Question:
I am trying to integrate this logic in my script but I can't really get a good grab around this or find any search function that will perform this..
I am trying to make a code snippet that arranges an array in the order of what the value of $onca is. $onca is a randomly changing variable and its possible values consist of the elements in an array $oncMail. Everytime $onca changes to a new value I would like the array to sort it self out by taking the new variable's location in the array and swapping it with the old value's position so that the new value becomes the 1st in the array and the old one goes to the position of index in the array of old value. To make more sense I have attached a picture of the logic process..
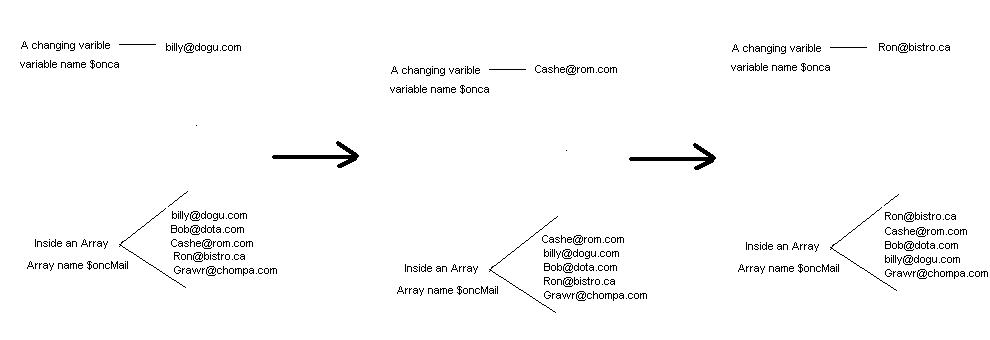
Answer: Whenever the value of '$onca' changes, use <URL> to find the corresponding element and swap it with the first one:
'''
$array = range(0, 10);
$onca = 3;
print_r($array); // starting array
$key = array_search($onca, $array, true);
reset($array); // so that key() below works as intended, no questions asked
$firstKey = key($array);
if ($key !== false && $key !== $firstKey) {
$temp = $array[$firstKey];
$array[$key] = $temp;
$array[$firstKey] = $onca;
}
print_r($array); // final array
'''
<URL>.